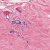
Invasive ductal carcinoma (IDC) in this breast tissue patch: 0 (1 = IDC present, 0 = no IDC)